Field crop: maize
Growth stage: 2
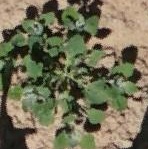
Species: chenopodium